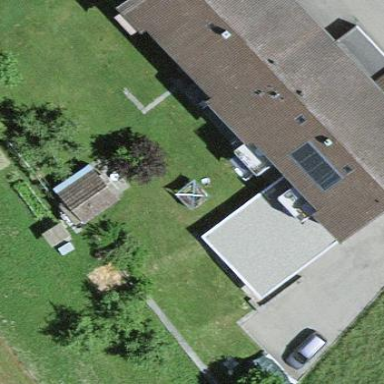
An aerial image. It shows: Residential building.